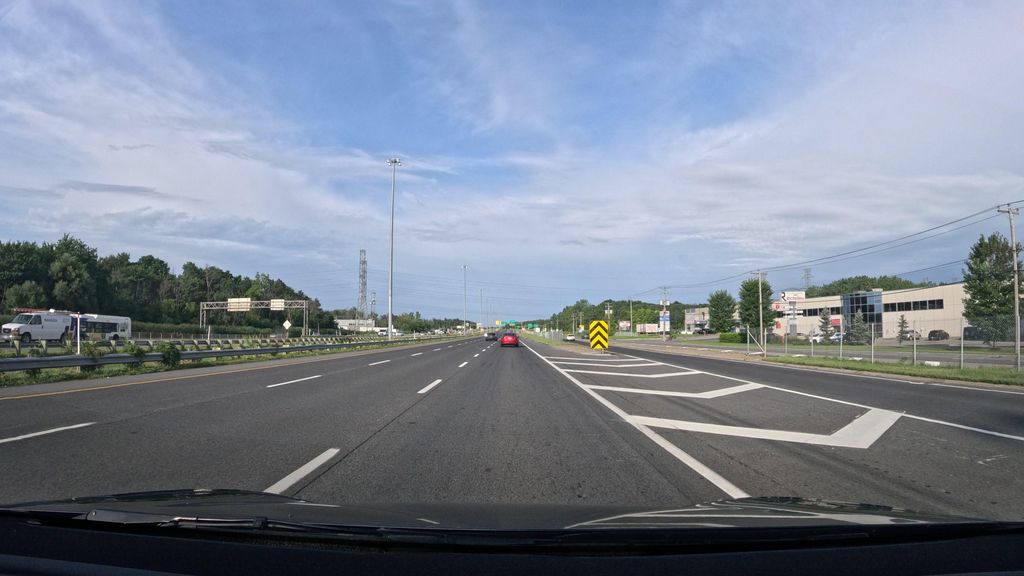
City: montreal